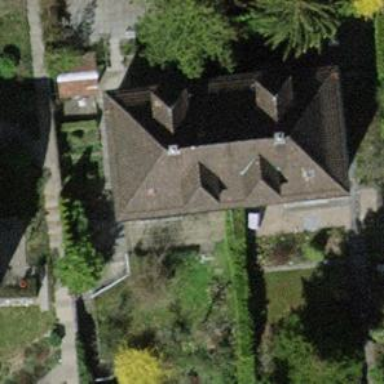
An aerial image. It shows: Semidetached house.